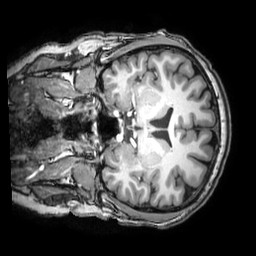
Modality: T1w
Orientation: coronal
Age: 27
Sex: male
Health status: healthy
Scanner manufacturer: philips
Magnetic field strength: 3 T
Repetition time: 0.008184 s
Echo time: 0.00375 s